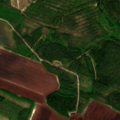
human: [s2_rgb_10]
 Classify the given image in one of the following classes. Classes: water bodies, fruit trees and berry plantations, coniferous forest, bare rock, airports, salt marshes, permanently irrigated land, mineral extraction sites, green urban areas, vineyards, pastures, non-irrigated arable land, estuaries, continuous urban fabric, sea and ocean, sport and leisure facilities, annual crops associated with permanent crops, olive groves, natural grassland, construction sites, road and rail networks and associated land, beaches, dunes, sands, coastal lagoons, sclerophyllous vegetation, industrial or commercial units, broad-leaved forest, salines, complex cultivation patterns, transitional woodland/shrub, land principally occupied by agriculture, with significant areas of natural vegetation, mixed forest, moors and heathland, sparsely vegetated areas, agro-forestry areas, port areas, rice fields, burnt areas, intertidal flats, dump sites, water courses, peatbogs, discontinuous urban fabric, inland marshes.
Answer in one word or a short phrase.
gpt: coniferous forest, mixed forest, transitional woodland/shrub, peatbogs